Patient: sex M, age 70
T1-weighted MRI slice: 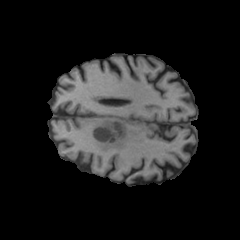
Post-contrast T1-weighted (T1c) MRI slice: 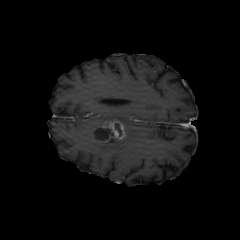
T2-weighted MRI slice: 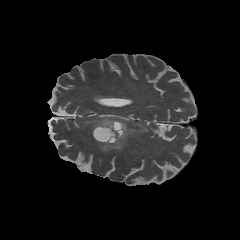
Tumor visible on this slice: yes
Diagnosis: Glioblastoma, IDH-wildtype
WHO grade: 4